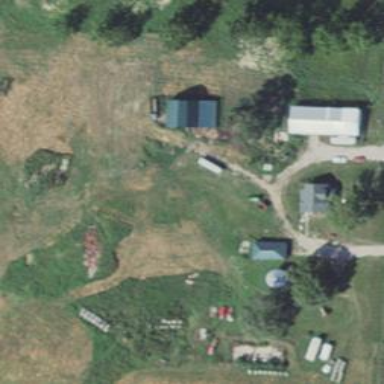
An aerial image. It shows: Farmyard area.